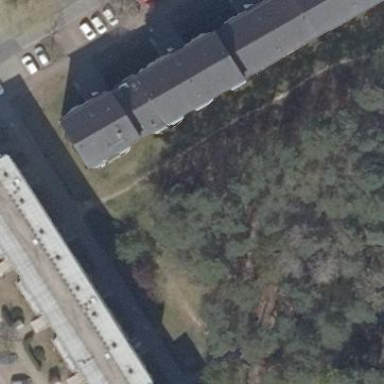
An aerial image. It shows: Grey flat-roofed apartment building.